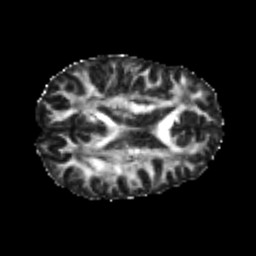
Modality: FA
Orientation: axial
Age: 20
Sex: male
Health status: healthy
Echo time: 0.074 s